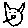
Label: cat